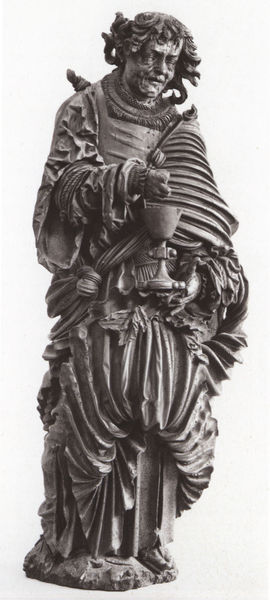
Titel: Johannes der Evangelist
Künstler: H. L. Meister
Institution: Nürnberg, Germanisches Nationalmuseum
Schlagwörter: fuß, hand, mann, umhang, glas, grau, holz, marmor, bart, arm, falten, gesicht, kleidung, knoten, sockel, stehen, stein, hände, figur, gewand, haare, kelch, stehend, locken, skulptur, statue, wein, bronze, faltenwurf, plastik, platte, foto, gefäß, krank, lepra, schwarzweiss, stand, statuette, schnitzerei, toga, segen, gorgo, medusa, abendmahl, pokal, bronzestatue, schellen, statur, mhang, graal